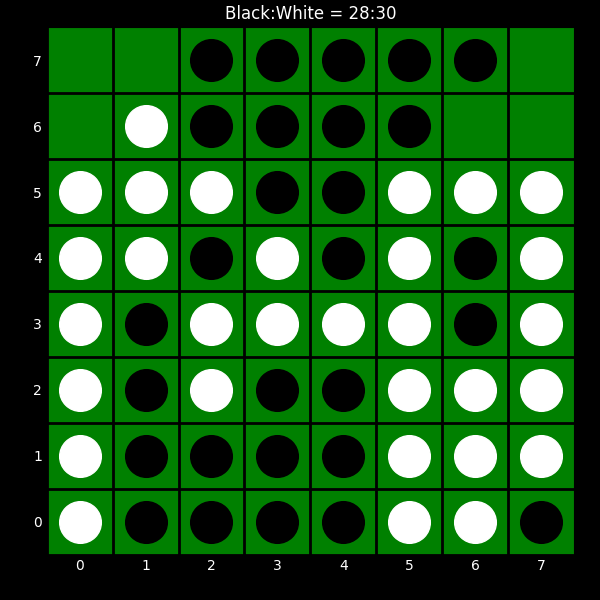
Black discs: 28
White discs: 30